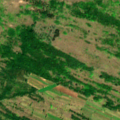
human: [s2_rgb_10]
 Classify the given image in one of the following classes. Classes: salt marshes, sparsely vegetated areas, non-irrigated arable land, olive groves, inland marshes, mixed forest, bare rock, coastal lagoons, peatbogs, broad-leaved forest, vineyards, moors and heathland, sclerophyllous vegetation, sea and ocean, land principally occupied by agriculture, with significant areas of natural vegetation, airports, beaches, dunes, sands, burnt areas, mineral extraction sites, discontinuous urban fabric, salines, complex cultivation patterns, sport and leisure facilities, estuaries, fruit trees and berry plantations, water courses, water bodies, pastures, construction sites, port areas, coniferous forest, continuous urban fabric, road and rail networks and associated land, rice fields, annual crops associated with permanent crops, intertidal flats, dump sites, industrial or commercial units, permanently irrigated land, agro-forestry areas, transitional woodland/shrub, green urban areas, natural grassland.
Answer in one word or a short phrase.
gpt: complex cultivation patterns, broad-leaved forest, natural grassland, transitional woodland/shrub